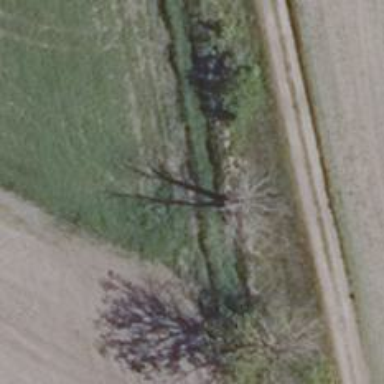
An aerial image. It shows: Row of trees in natural setting.